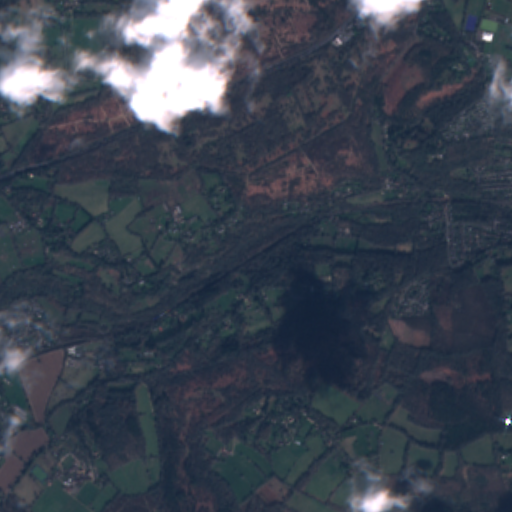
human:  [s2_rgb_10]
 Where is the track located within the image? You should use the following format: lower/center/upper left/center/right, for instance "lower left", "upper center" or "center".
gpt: The track is located in the upper right of the image.
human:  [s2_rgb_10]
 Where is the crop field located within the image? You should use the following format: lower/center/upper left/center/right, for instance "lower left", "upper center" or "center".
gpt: There is no crop field in the image.